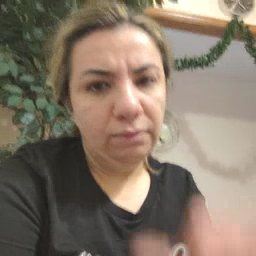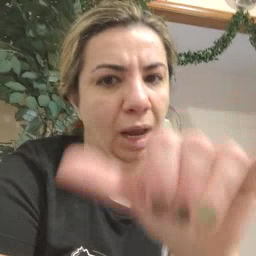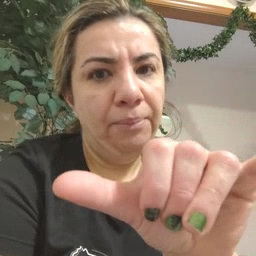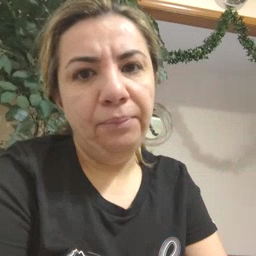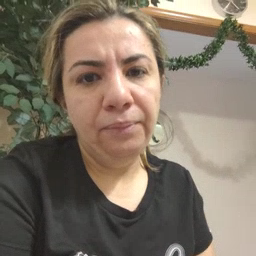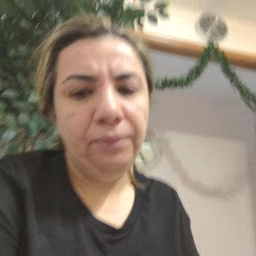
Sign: stay